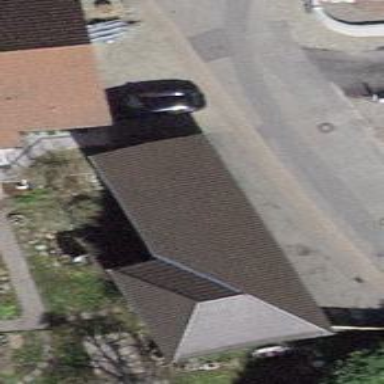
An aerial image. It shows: Group of garages.